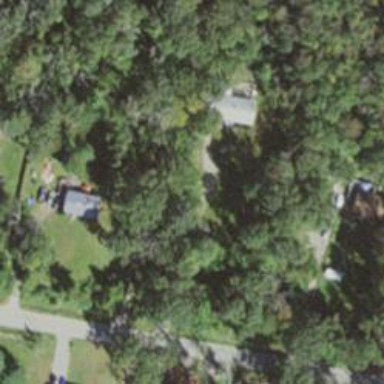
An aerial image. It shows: Residential driveway used as service road.